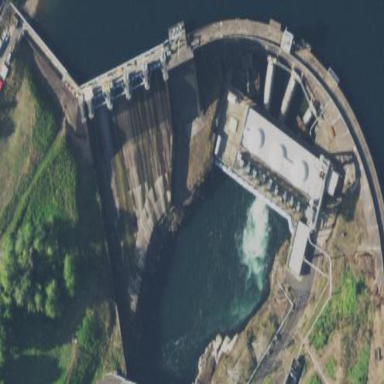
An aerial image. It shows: Dam on waterway with power plant.